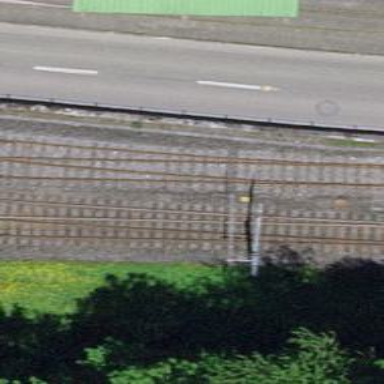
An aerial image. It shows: Single-track railway with electrified contact lines.